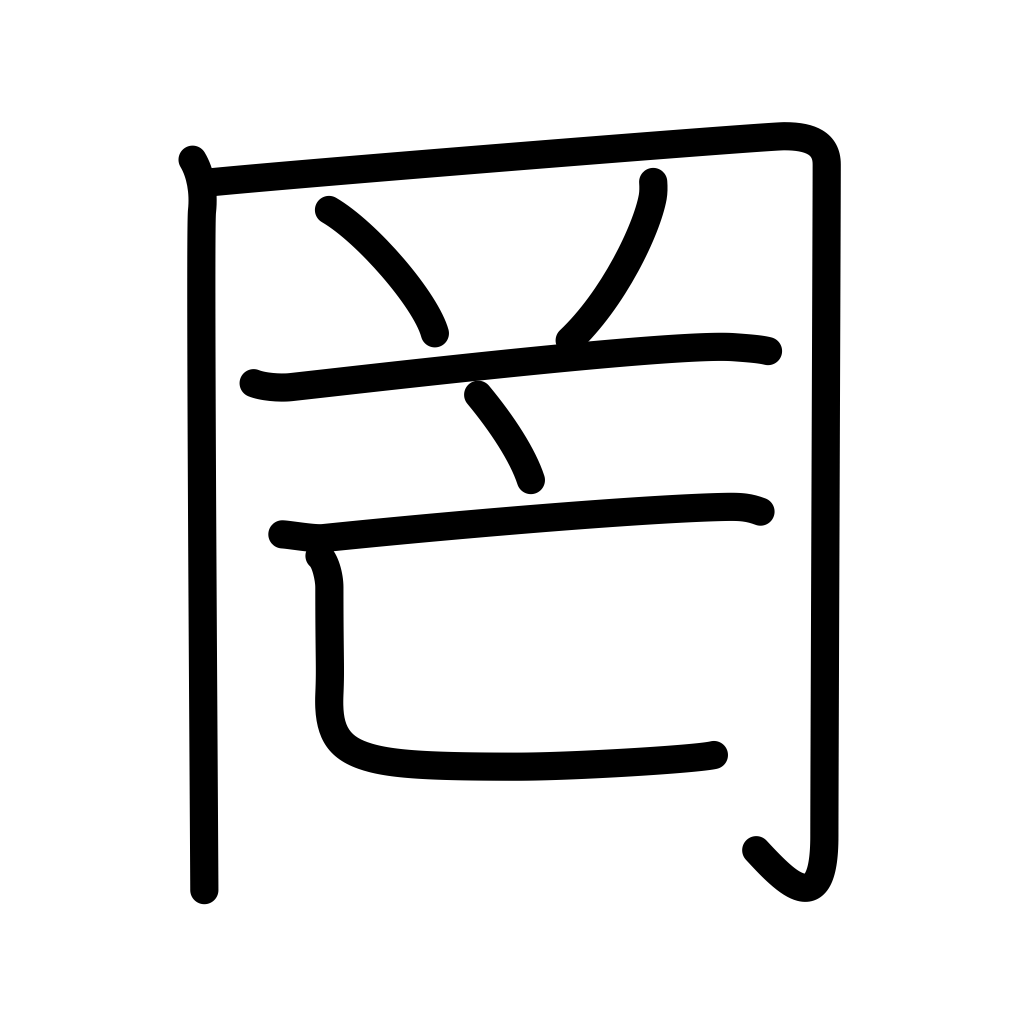
Meaning: net